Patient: sex M, age 51
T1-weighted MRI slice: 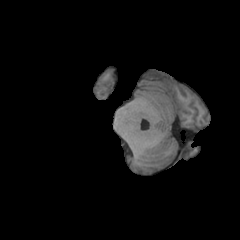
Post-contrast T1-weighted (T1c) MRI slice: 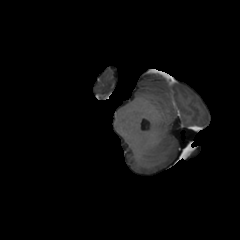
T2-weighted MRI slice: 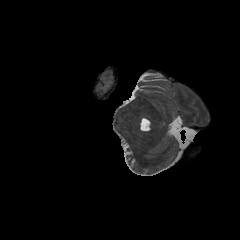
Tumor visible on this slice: no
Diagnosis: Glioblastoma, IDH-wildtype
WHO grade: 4